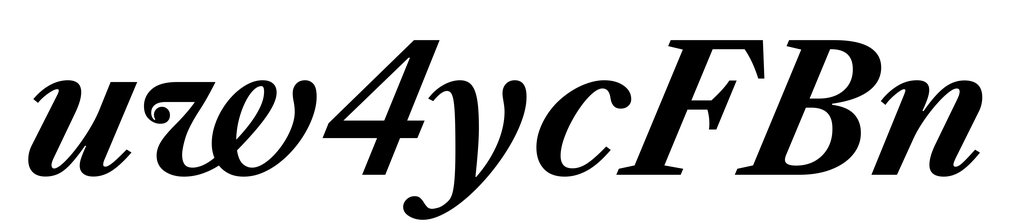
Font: LibreCaslonText-Italic_Bold_Italic